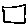
Label: square